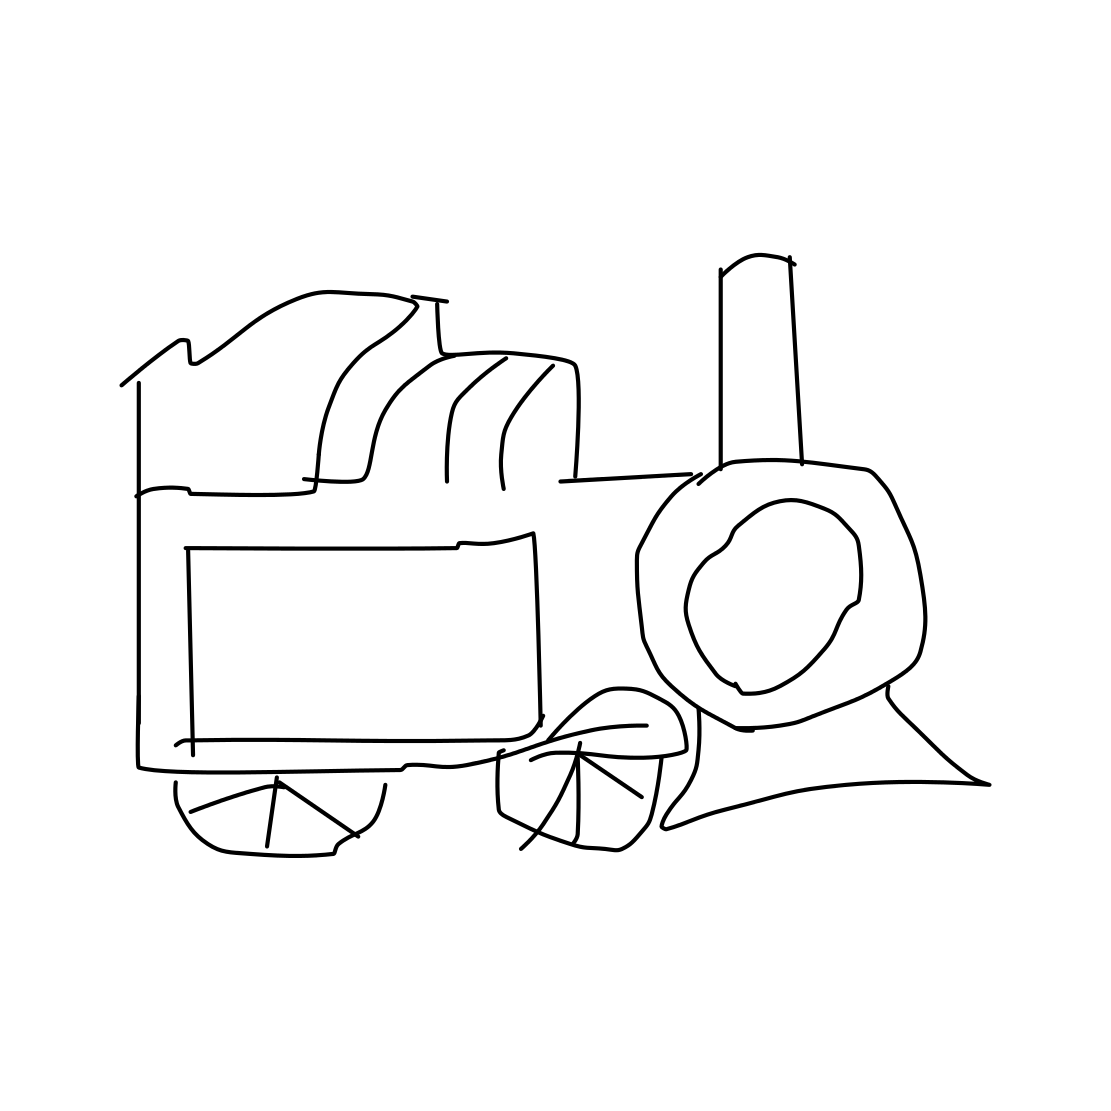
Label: train